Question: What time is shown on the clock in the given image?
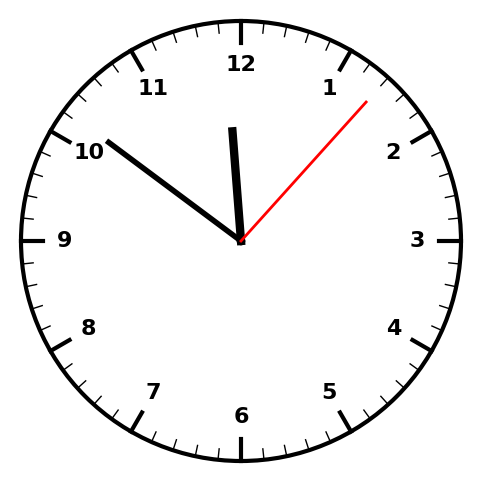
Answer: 11:51:07